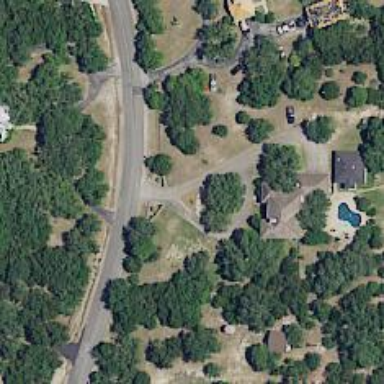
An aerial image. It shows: Driveway leading to service road.